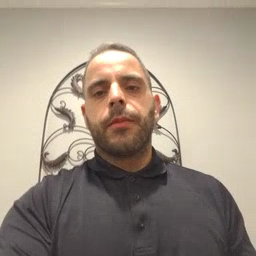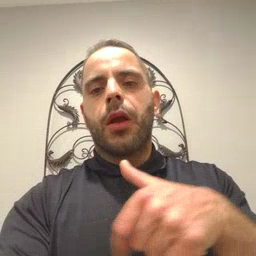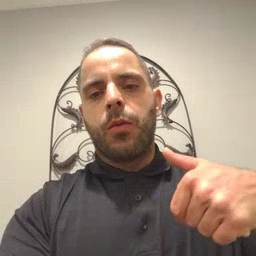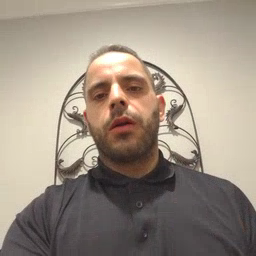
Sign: underwear